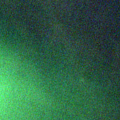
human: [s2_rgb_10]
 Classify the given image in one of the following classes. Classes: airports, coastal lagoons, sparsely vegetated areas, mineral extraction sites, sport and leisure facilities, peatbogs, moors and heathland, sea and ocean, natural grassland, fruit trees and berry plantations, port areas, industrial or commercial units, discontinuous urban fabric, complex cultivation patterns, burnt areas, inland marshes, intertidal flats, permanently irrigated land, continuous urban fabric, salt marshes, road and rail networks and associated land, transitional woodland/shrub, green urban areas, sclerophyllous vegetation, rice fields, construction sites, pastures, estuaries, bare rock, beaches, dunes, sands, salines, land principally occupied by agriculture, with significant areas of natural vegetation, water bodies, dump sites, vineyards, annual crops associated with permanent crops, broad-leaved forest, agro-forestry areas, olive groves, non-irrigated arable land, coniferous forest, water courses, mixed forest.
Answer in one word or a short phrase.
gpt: coastal lagoons